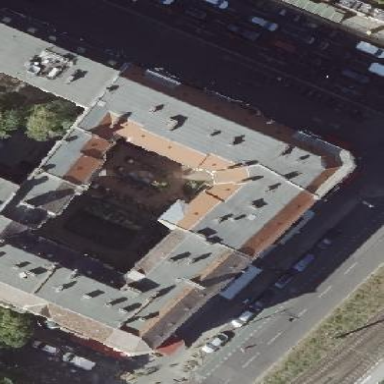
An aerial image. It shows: Mixed-use building with apartments and commercial spaces. It has mansard roof.